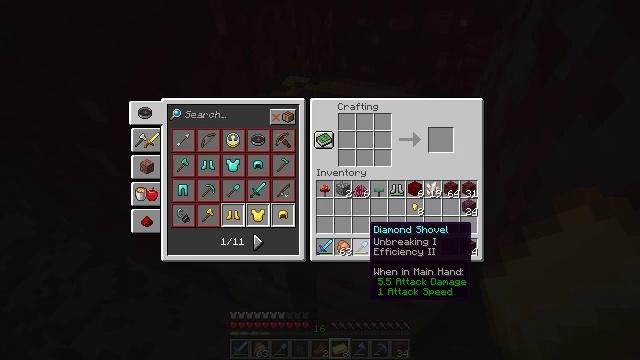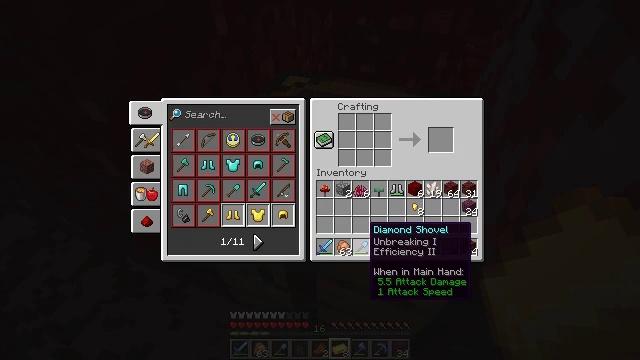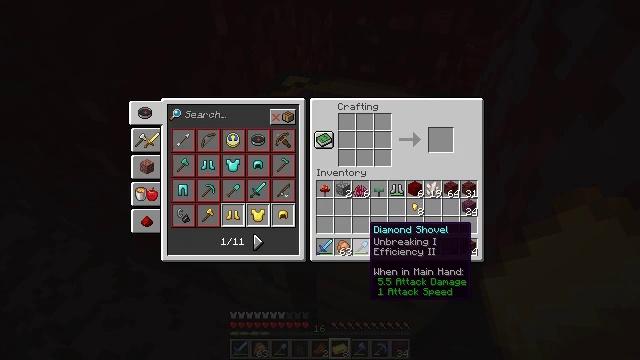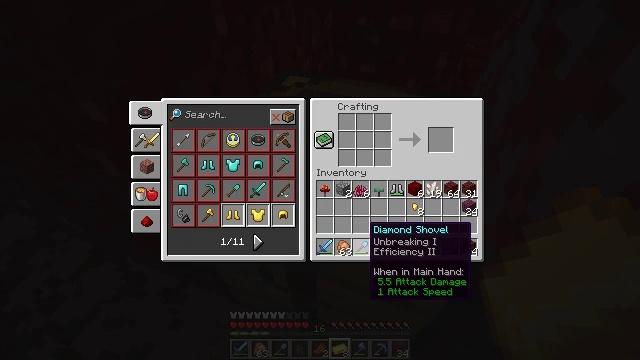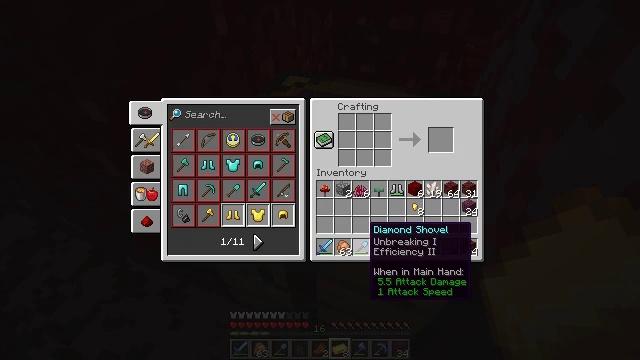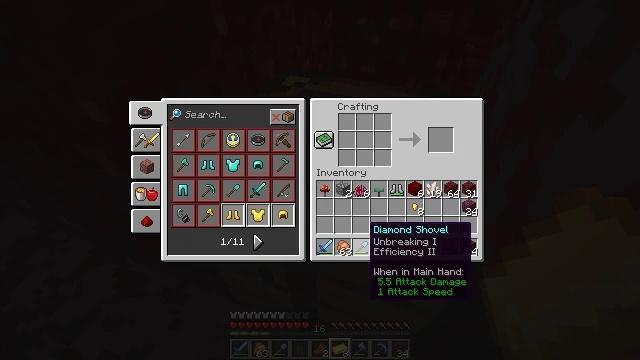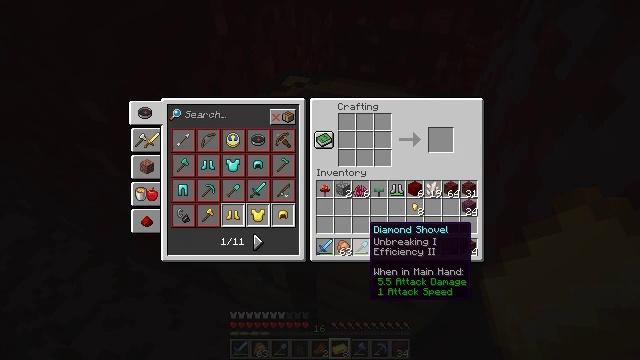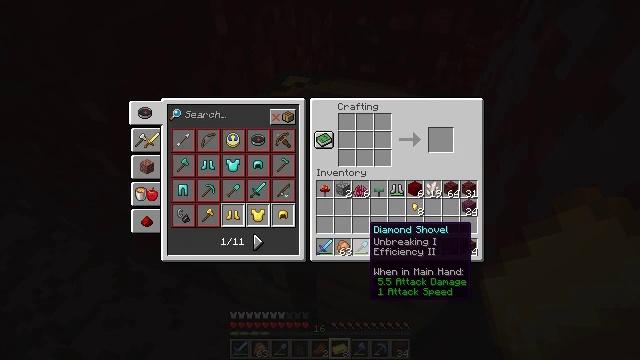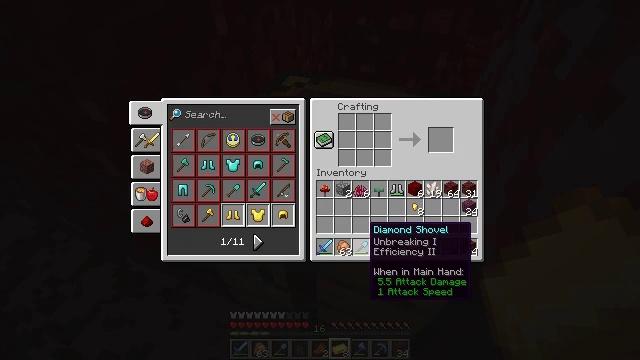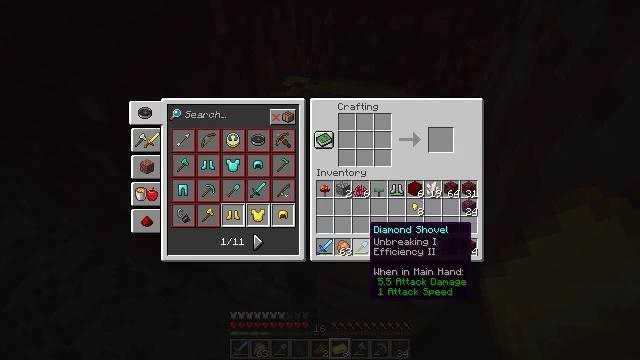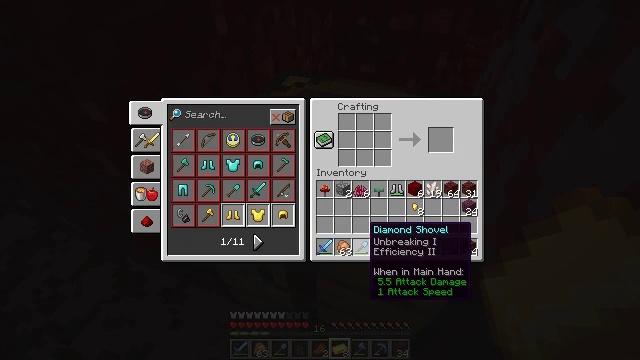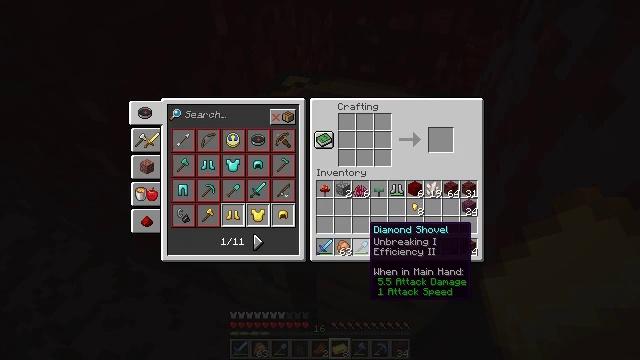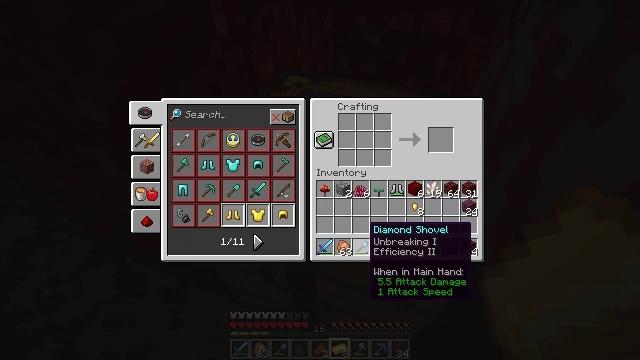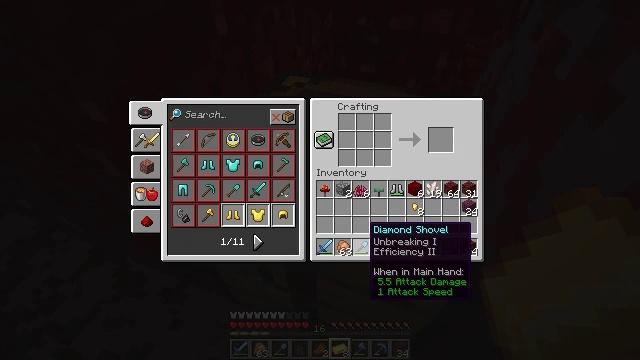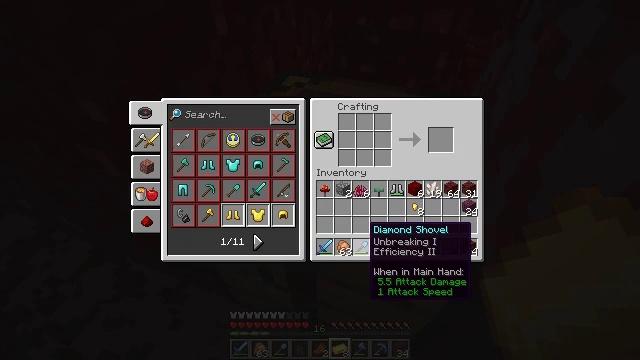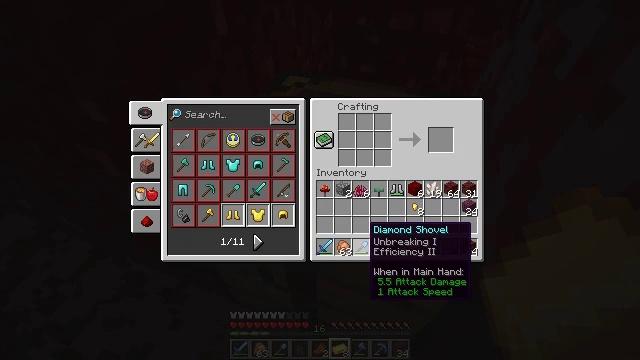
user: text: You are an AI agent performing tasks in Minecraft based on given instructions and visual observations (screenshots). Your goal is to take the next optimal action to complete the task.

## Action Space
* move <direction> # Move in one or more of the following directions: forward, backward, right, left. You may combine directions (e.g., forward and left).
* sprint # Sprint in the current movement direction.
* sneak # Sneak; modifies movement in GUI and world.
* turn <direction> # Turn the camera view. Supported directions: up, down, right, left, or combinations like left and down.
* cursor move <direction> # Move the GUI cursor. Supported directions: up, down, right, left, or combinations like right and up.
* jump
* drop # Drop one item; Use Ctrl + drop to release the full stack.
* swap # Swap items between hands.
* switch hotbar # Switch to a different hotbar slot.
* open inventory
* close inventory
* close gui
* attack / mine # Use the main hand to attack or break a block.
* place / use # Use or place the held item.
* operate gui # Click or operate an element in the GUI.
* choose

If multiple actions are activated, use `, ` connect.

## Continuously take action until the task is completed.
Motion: motion action
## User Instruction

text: Mine the nether wart block in the Nether.
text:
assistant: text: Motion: no_op
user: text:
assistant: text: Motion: no_op
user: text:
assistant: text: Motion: no_op
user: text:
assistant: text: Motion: no_op
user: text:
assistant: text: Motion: no_op
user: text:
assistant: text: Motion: no_op
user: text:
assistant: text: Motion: no_op
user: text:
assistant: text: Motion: no_op
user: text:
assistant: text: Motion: no_op
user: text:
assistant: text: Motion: no_op
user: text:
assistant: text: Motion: no_op
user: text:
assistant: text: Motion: no_op
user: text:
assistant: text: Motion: no_op
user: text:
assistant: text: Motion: no_op
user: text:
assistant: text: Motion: no_op
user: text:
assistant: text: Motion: no_op
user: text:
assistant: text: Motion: no_op
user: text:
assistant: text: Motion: no_op
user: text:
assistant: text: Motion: no_op
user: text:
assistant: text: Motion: no_op
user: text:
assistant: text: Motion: no_op
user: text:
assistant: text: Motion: no_op
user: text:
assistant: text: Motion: no_op
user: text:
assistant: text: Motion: no_op
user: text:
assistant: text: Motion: no_op
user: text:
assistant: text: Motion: no_op
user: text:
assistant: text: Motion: no_op
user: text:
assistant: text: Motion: no_op
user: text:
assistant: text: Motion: no_op
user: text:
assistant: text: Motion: no_op